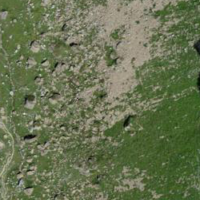
EUNIS habitat code: 26
Species observed at this site:
Aquila chrysaetos
Geum rivale